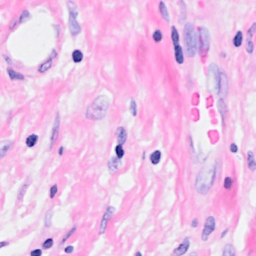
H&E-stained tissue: Breast